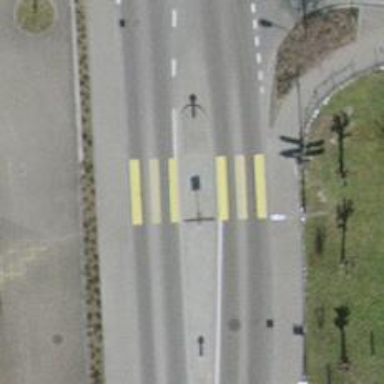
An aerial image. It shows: Marked road crossing with pedestrian island.